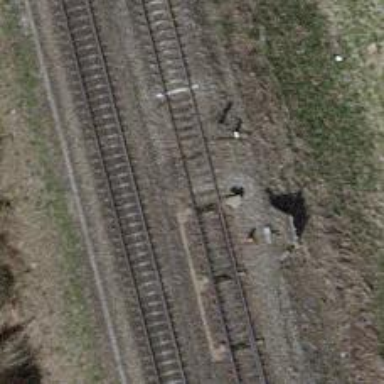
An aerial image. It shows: Railway switch.